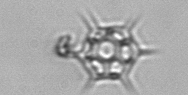
Label: Dictyocha